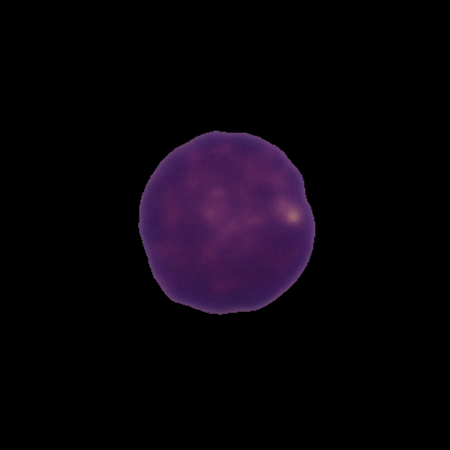
Label: healthy